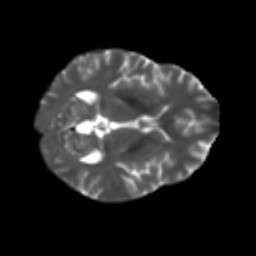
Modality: T2w
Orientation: axial
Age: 34
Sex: female
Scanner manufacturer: ge
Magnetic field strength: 3 T
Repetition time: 7.8 s
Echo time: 0.0606 s